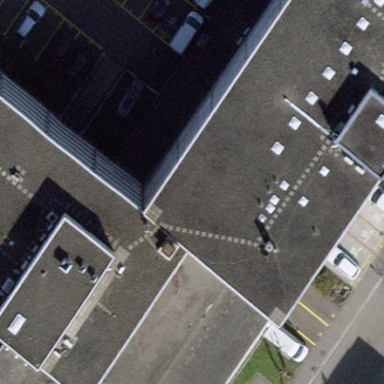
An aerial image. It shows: Commercial building.